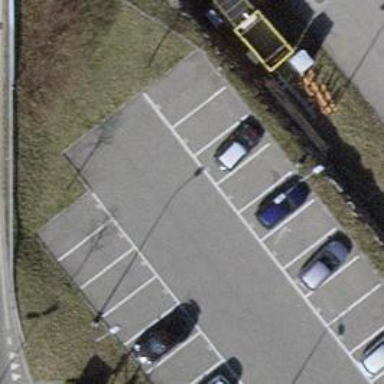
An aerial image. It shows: Parking aisle designated as service road.